Question: I am using a ListBox to act as a "Navigation" Bar. When the user selects an item (eg: Options), ill change the source of the frame. However, I need to have the first item selected in order for it to look like that page is active.
I added this to my ListBoxItem Styles:
'<Setter Property="SelectedIndex" Value="0"></Setter>'
The only issue with this is, I get a Null Exception Error:

How can i "select" the Item in the ListBox after the PageContainer (Frame) is defined? I am very new to WPF, but I still don't understand why the Frame is not defined before the selectedIndex Event is fired.
For clarification 'PageNavigation' is the ListBox and 'PageContainer' is the frame.
Should I:
1. Even use a ListBox for something like a multi-page software (ie: CCleaner)
2. Be using a frame and pages. (Iv'e seen another way to use Custom User Controls, but i thought that was a bit odd)
'''
<Style x:Key="PageNavigation" TargetType="{x:Type ListBox}">
<!--<Setter Property="SelectedIndex" Value="1"></Setter>-->
<Setter Property="Background" Value="#eee"></Setter>
<Setter Property="BorderThickness" Value="0"></Setter>
<Setter Property="Margin" Value="0"></Setter>
<Setter Property="FontSize" Value="18"></Setter>
<Setter Property="Template">
<Setter.Value>
<ControlTemplate TargetType="ListBox">
<Border Name="Border" BorderThickness="0, 0, 1, 0" BorderBrush="Gray" Background="#eee">
<ScrollViewer Focusable="false">
<StackPanel IsItemsHost="True"></StackPanel>
</ScrollViewer>
</Border>
</ControlTemplate>
</Setter.Value>
</Setter>
</Style>
'''
Inside Main Window:
'''
<ListBox Name="PageNavigation" Style="{StaticResource PageNavigation}" ItemContainerStyle="{StaticResource PageNavigationItem}" SelectionChanged="PageNavigation_SelectionChanged">
<ListBoxItem Tag="Home.xaml">Home</ListBoxItem>
<ListBoxItem Tag="TestPage.xaml">Test Page</ListBoxItem>
<ListBoxItem Tag="OptionsPage.xaml">Options</ListBoxItem>
</ListBox>
'''
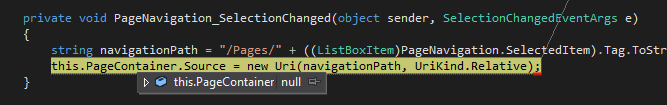
Answer: I just so happened to read the <URL> article the other day and I think it may apply to this very question.
What I think is happening is the control holding 'PageContainer' and 'PageNavigation' is beginning initialization. What you learn from the article is that, all child elements will finish initializing before the parent 'Initialized' event is fired.
The article also states:
> The Initialized event typically fires when the properties of an element have all been set.
With that being said, I'm thinking that your 'PageNavigation' is being initialized before your 'PageContainer' even exists, so when 'SelectionChanged' is fired and you try to access the control--you get the NRE.
Also, I've had issues in the past, where 'SelectionChanged' would fire during application start-up, during intialization; then once when I specified the 'SelectedItem/Index'. I suspect this could also be a problem in your case.
At the end of the day, a null test would prevent the NRE, and the source would then only get set when the 'PageContainer' exists--this is also a common practice.
'''
if(this.PageContainer != null)
{
this.PageContainer.Source = new Uri(navigationPath, UriKind.Relative);
}
'''